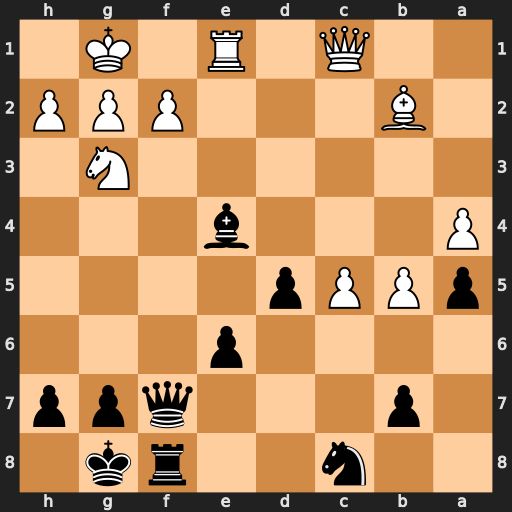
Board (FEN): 2n2rk1/1p3qpp/4p3/pPPp4/P3b3/6N1/1B3PPP/2Q1R1K1
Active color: b
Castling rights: -
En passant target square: -
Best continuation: Qxf2+ Kh1 Qxg2#